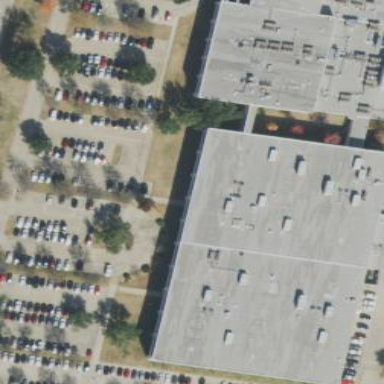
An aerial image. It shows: Flat-roofed commercial building.